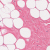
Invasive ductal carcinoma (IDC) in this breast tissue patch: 0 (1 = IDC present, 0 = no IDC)